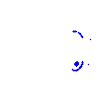
Particle: electron